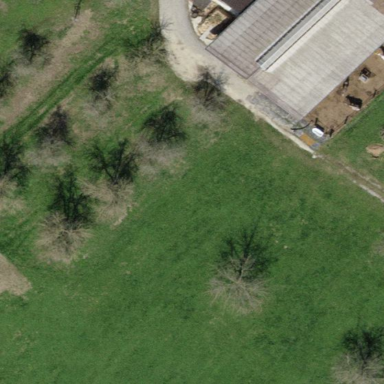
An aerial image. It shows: Orchard.